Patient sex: F
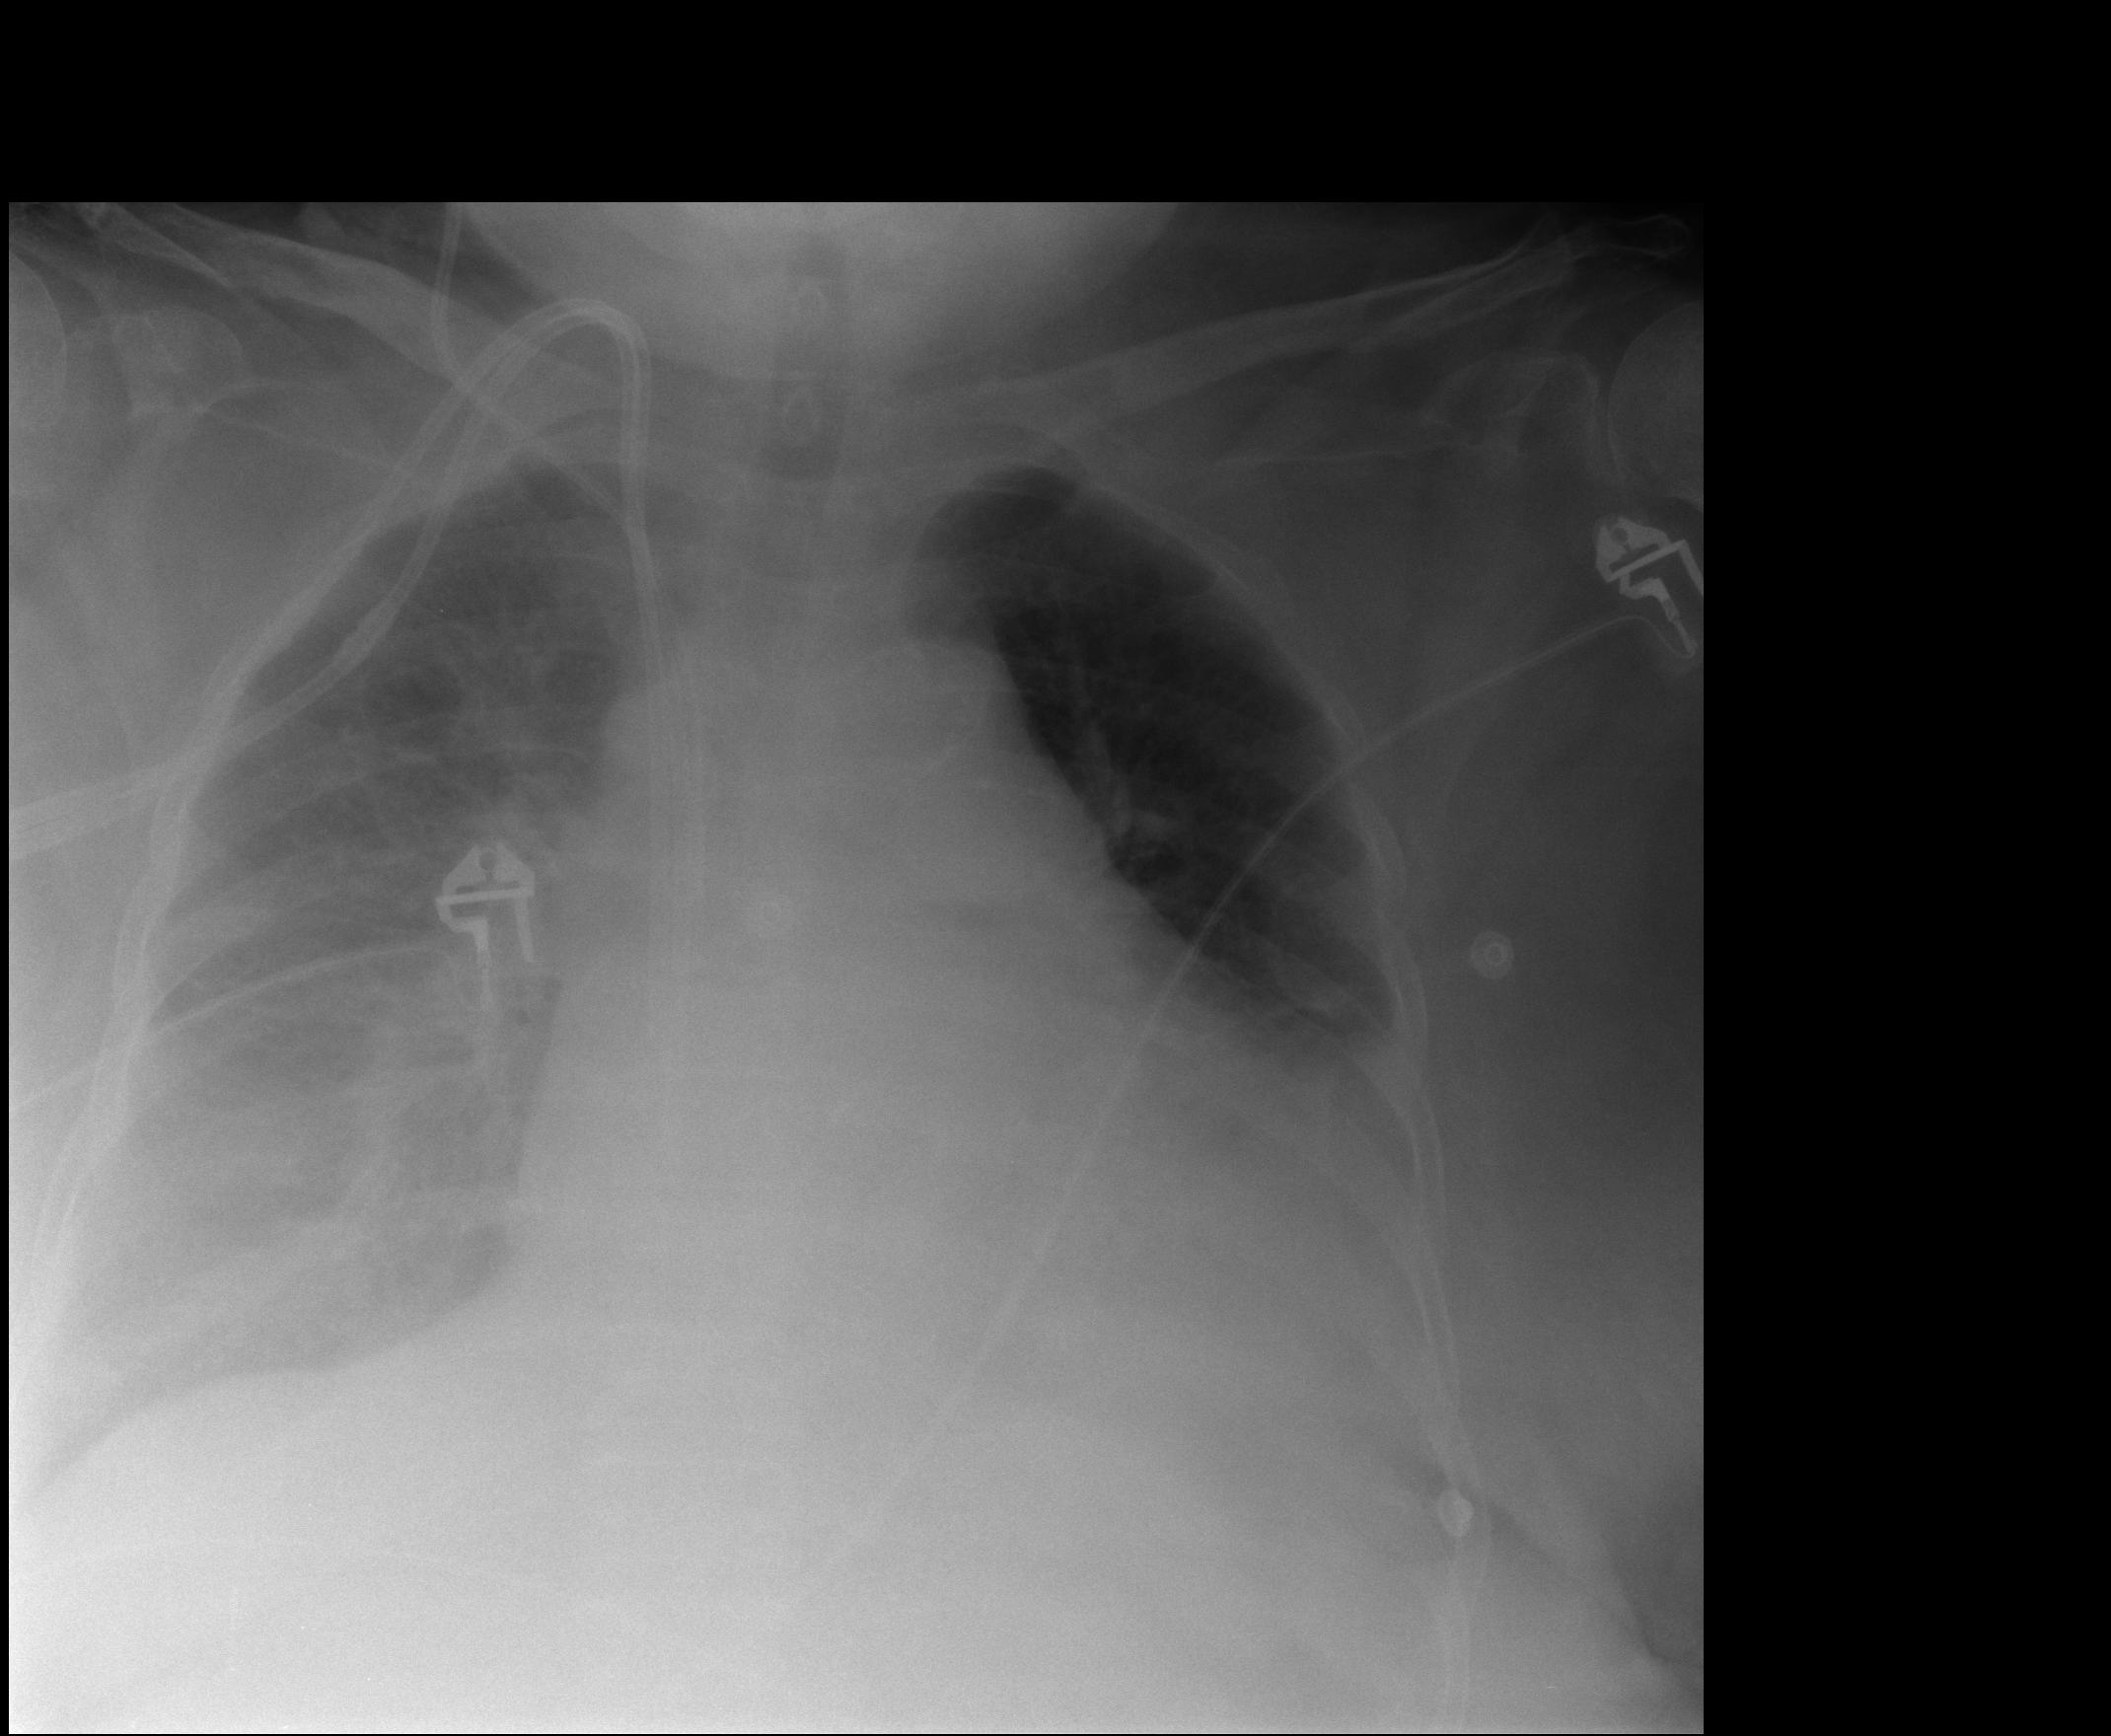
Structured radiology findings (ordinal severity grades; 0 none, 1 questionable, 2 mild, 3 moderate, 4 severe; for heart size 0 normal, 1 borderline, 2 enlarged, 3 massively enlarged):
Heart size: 3
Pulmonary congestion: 2
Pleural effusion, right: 2
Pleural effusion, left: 2
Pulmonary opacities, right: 2
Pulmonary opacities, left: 0
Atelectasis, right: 3
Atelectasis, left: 2